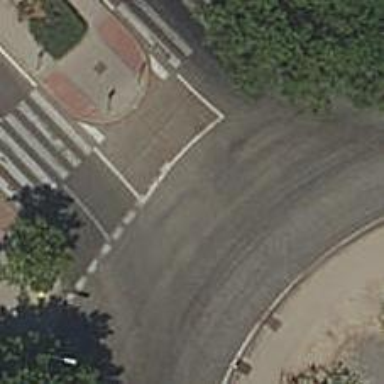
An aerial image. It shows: Residential road with asphalt surface leading to roundabout.